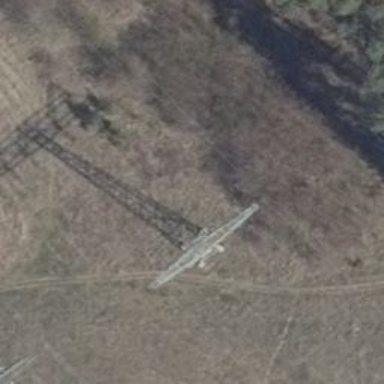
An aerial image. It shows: Towering power structure.